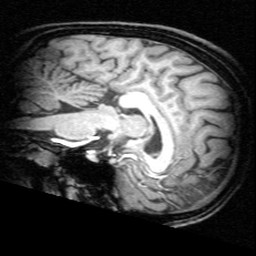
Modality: T1w
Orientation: sagittal
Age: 22
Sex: female